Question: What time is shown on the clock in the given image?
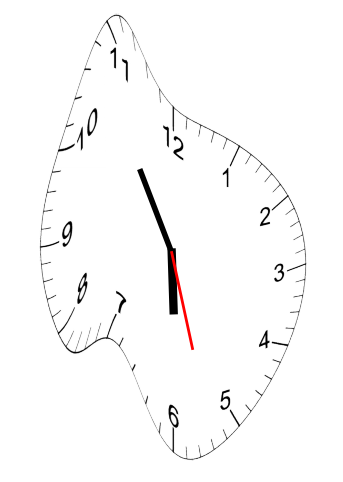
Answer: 05:54:27